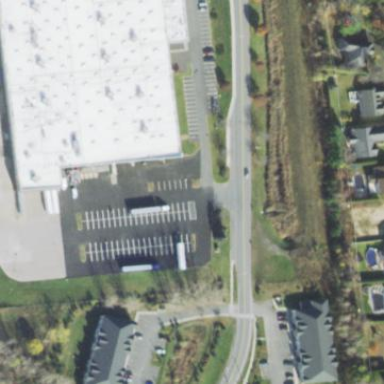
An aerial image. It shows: Wholesale shop building.